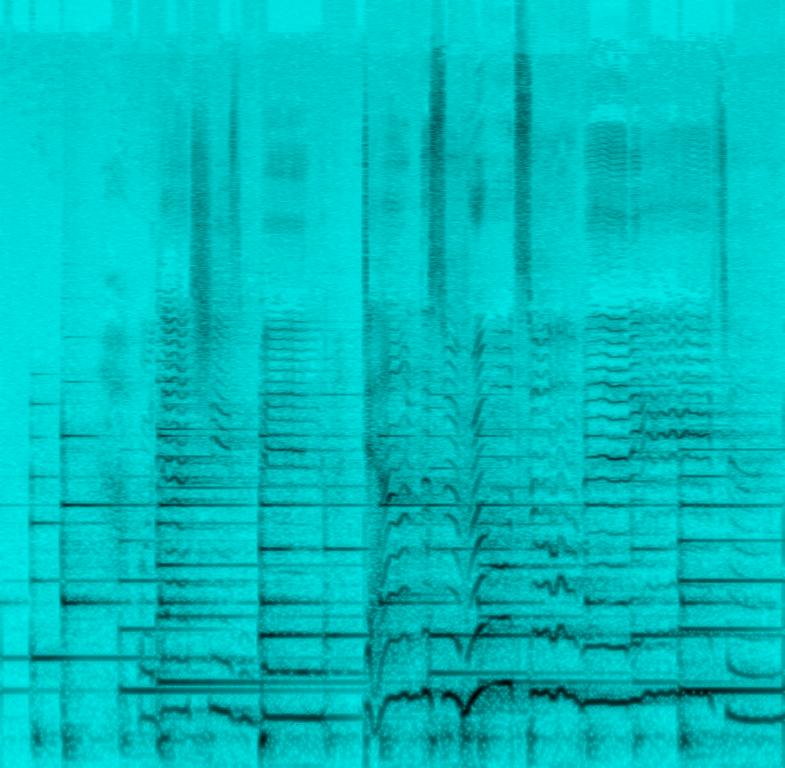
The low quality recording features a passionate female vocalist singing over a hollow piano melody. It sounds thin and noisy, and you can really hear the unprofessional recording technique, especially in vocals.